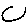
Label: sun